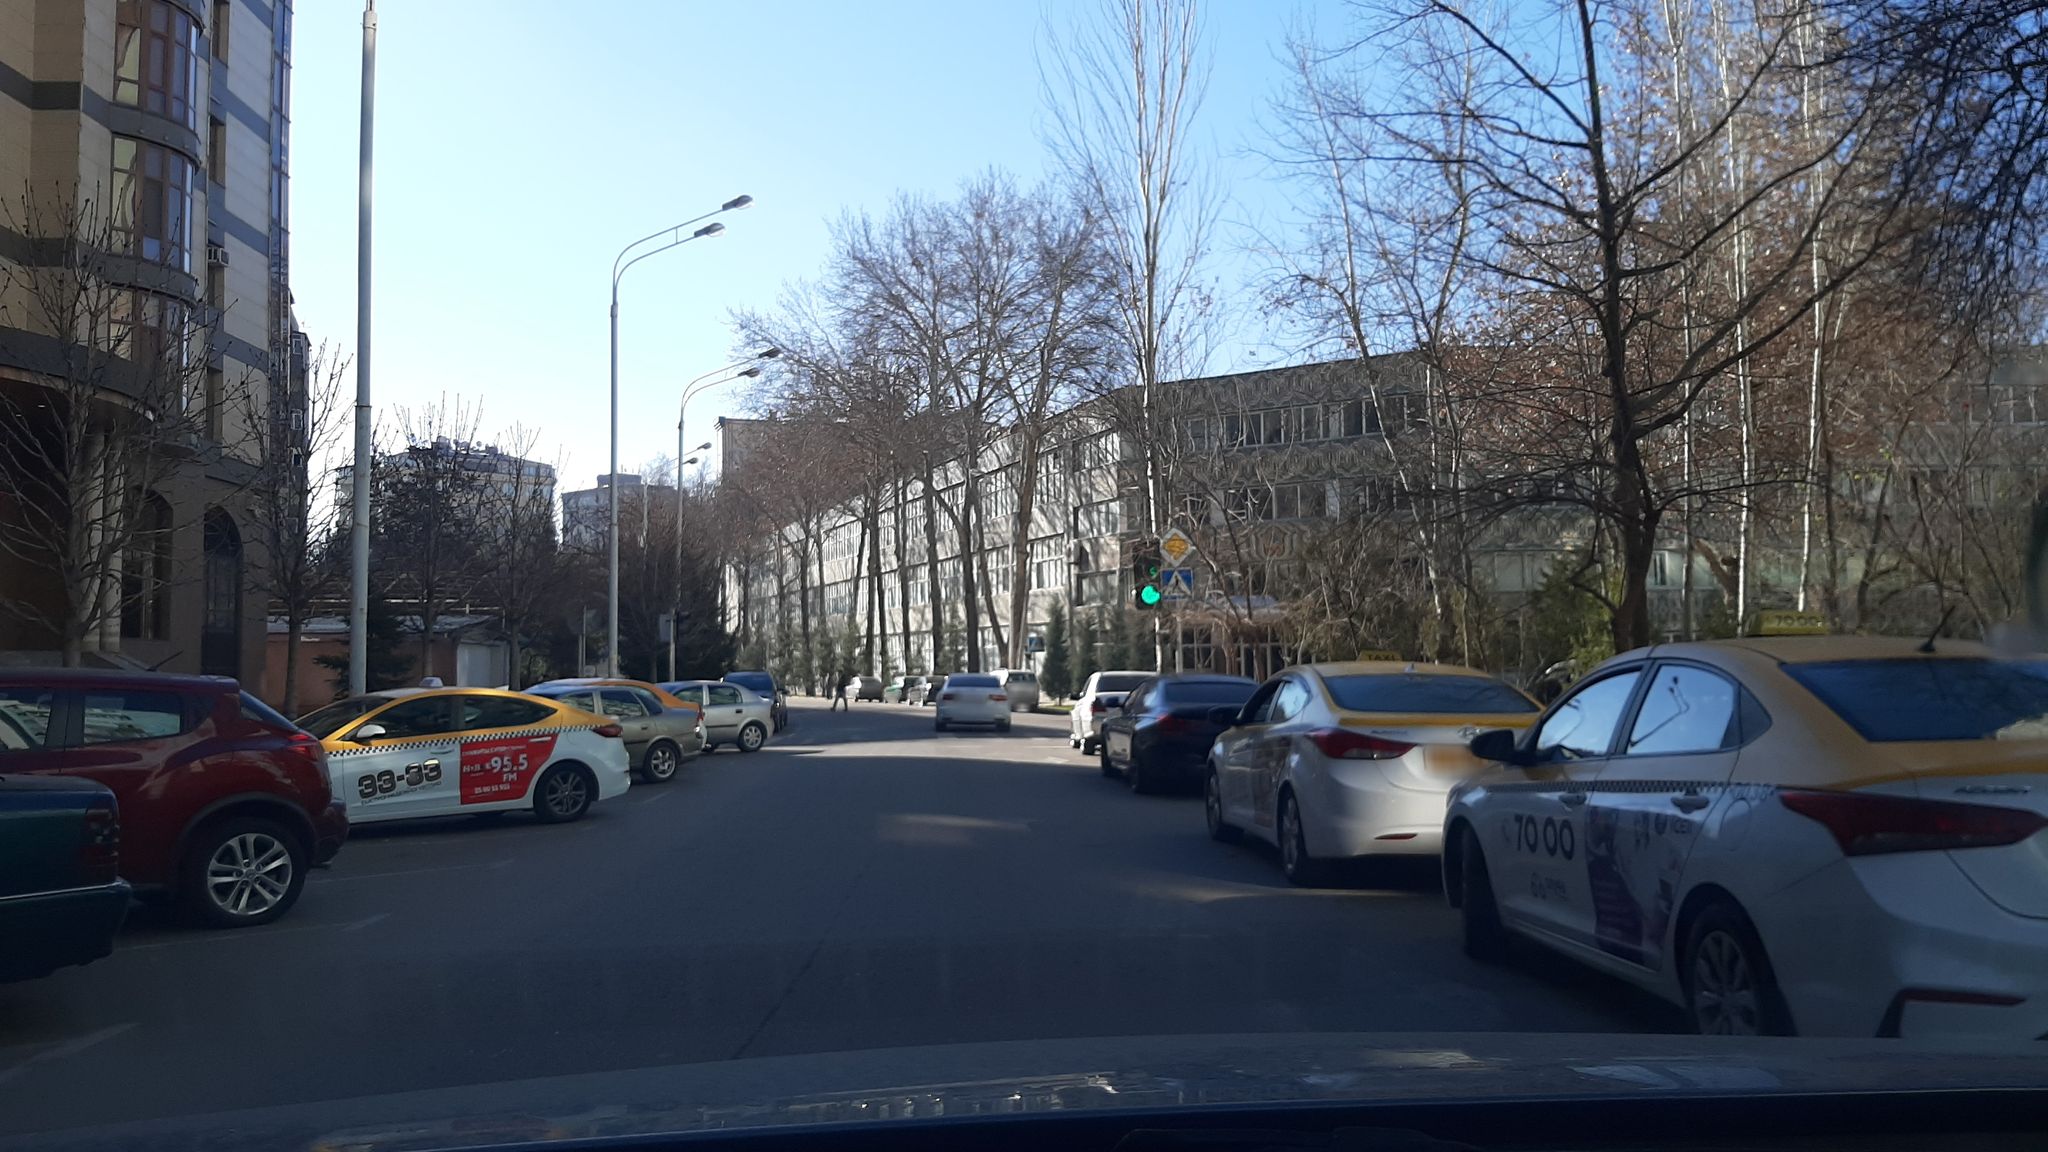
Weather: clear
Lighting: day
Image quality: good
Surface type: driving surface
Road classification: residential
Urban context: urban centre
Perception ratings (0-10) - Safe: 3.87, Lively: 9.76, Beautiful: 8.24, Boring: 0.85, Depressing: 4.35, Wealthy: 6.57